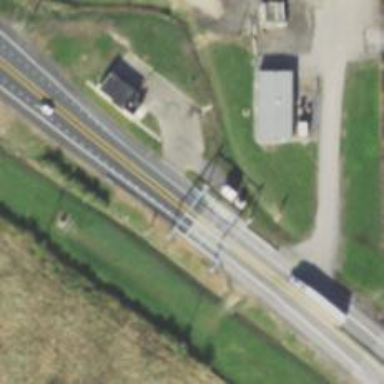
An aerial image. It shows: Toll gantry on the road.